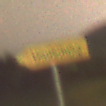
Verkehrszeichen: UmleitungswegweiserLinksweisend
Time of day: Night
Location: Outdoor (Suburban)
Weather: Clear
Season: NotSpecified
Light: Artificial